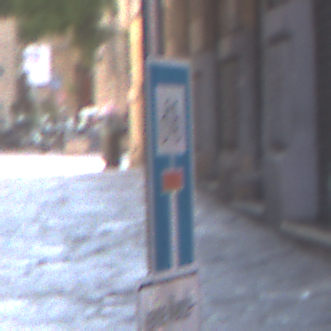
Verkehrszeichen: SackgasseRadverkehrDurchlaessig
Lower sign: HinweisGeaenderteVorfahrtVerkehrsfuehrungVerkehrsregelung3
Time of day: MorningAfternoon
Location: Outdoor (Urban)
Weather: PartlyCloudy
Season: NotSpecified
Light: Natural